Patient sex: M
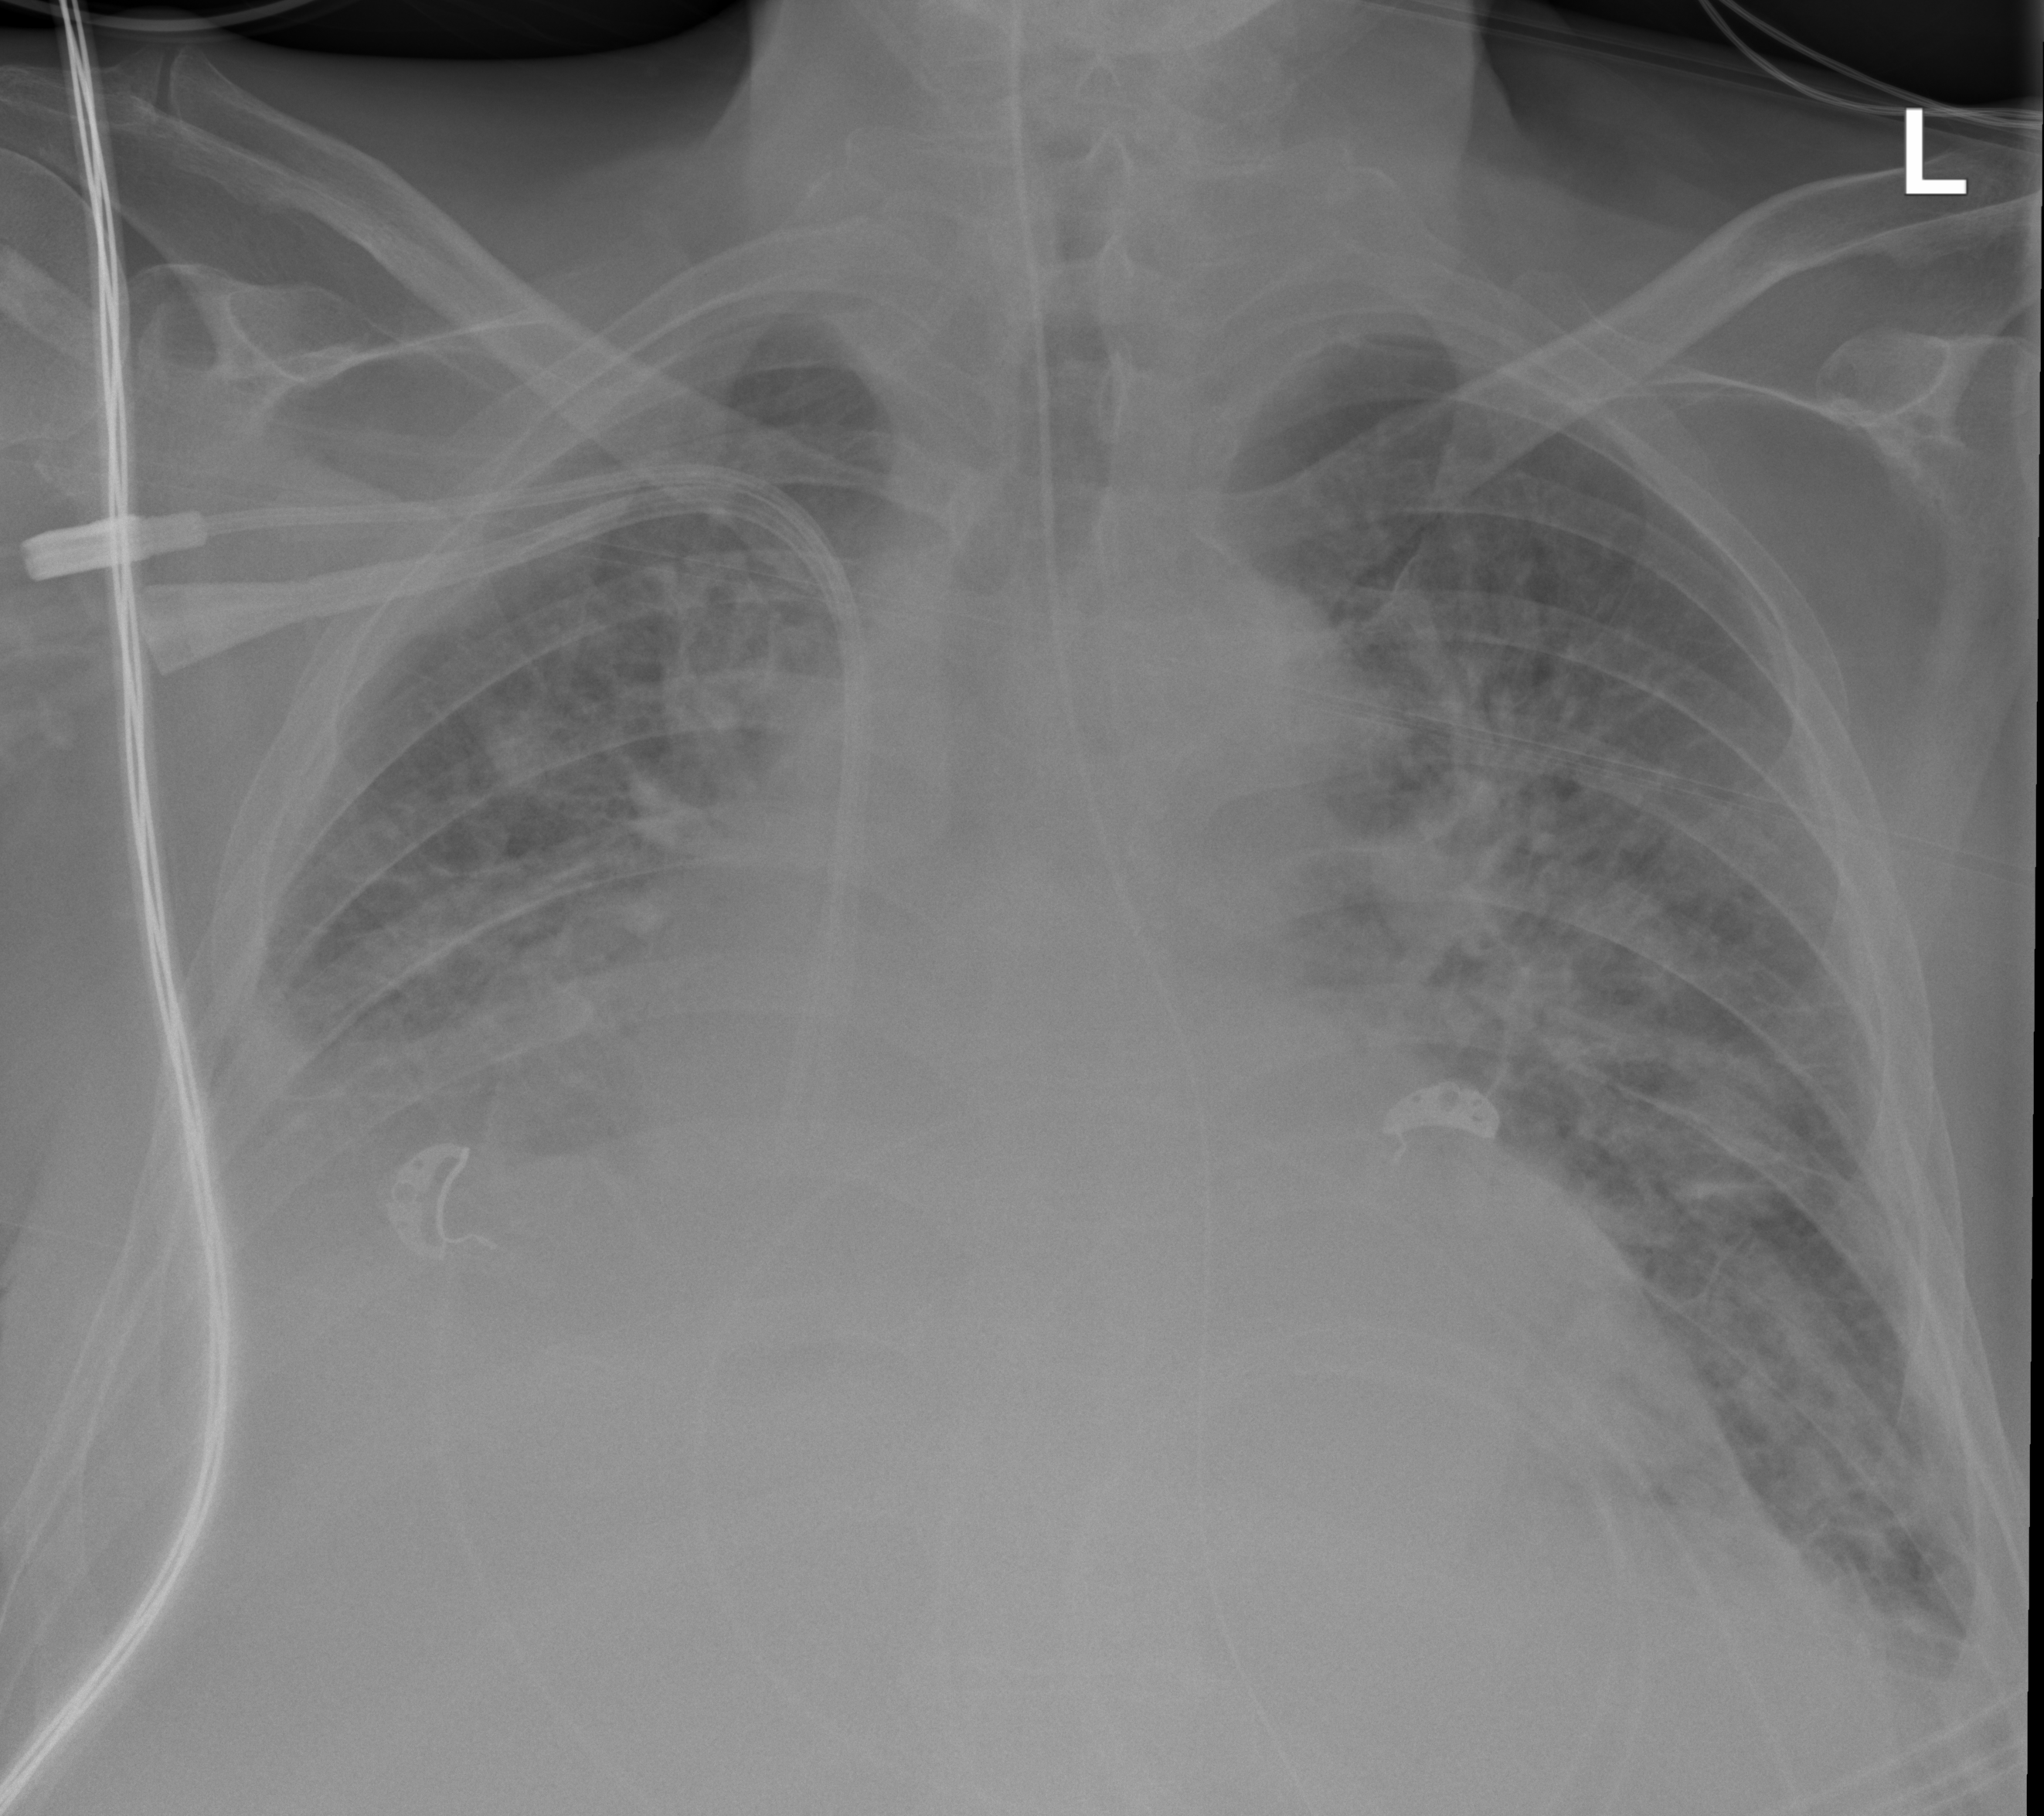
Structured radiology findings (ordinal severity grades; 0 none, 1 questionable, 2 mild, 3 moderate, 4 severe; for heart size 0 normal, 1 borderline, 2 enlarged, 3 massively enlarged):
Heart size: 1
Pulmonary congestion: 3
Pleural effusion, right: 3
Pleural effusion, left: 1
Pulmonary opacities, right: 3
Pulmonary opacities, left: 3
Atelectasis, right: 2
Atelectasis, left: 2